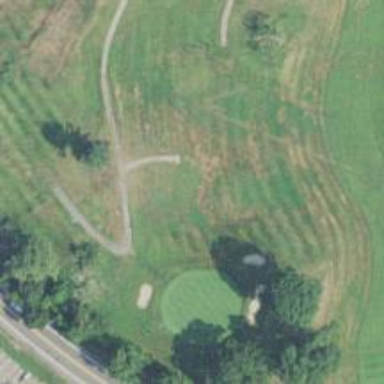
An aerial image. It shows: Path used for both walking and golf.